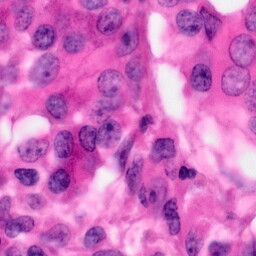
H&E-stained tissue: Pancreatic